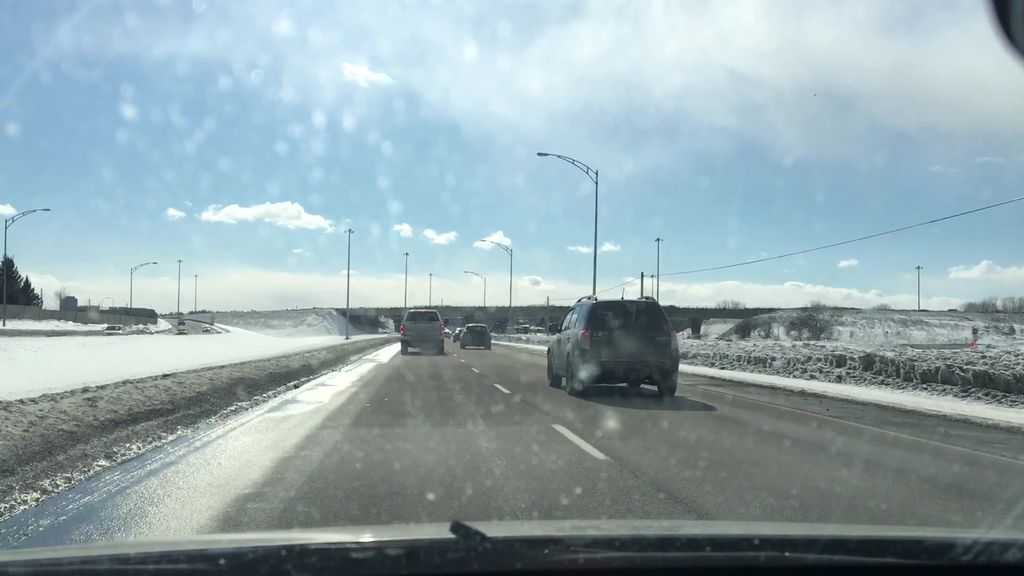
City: ottawa-gatineau